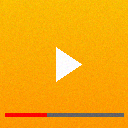
Screen state: on